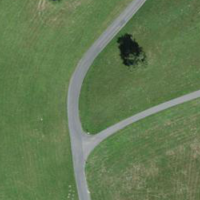
EUNIS habitat code: 53
Species observed at this site:
Cardamine pratensis